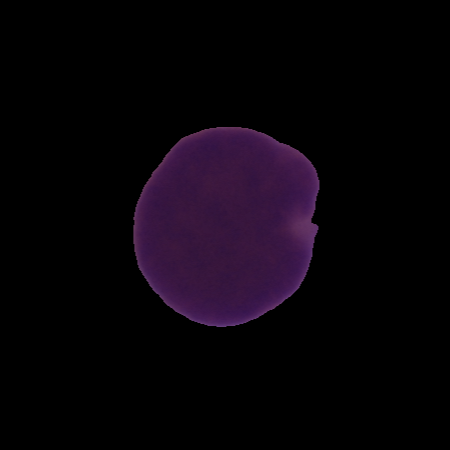
Label: cancer